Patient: sex M, age 37
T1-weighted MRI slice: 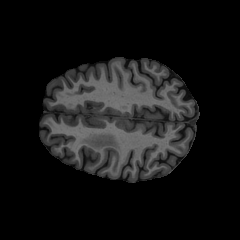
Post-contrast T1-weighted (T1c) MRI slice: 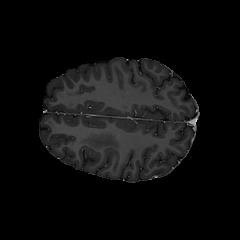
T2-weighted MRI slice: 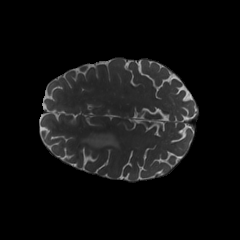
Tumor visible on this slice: yes
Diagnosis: Astrocytoma, IDH-mutant
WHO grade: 4